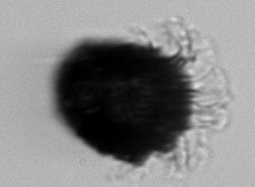
Label: Stenosemella_pacifica